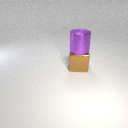
large brown metal cube below large purple metal cylinder